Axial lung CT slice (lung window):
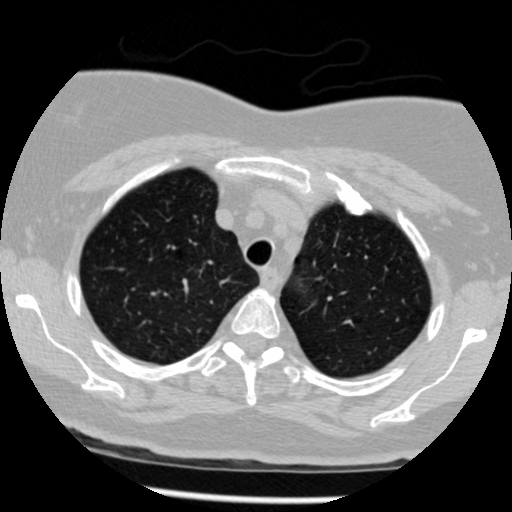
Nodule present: no